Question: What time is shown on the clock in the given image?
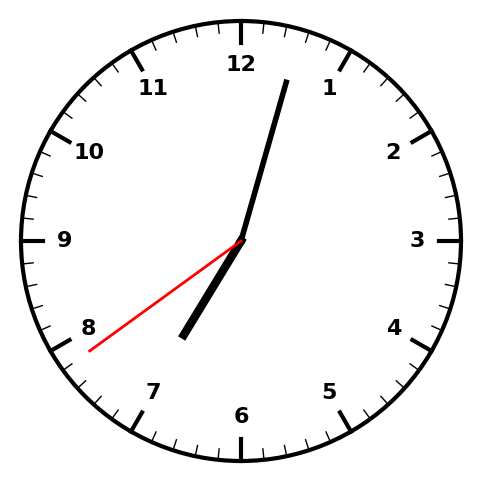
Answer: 07:02:39